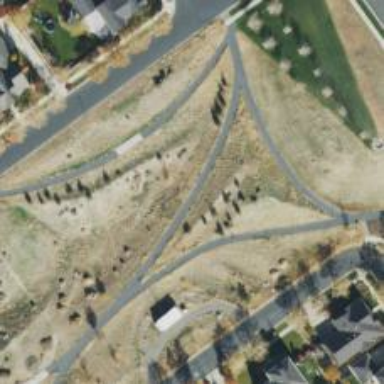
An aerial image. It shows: Asphalt path with excellent trail visibility.